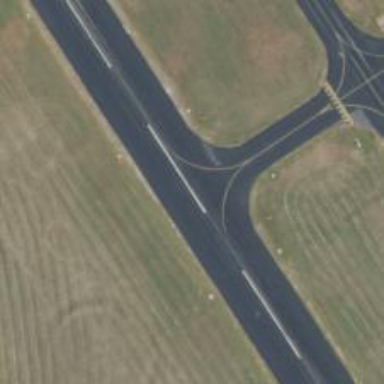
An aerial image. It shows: Asphalt runway at the airport.